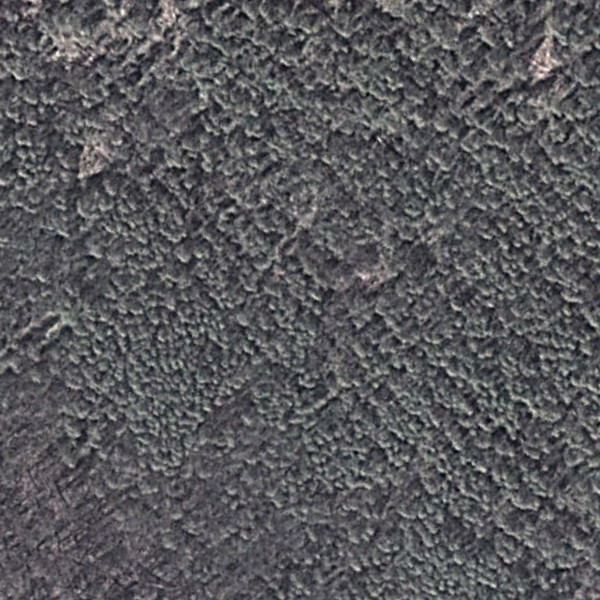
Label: Forest